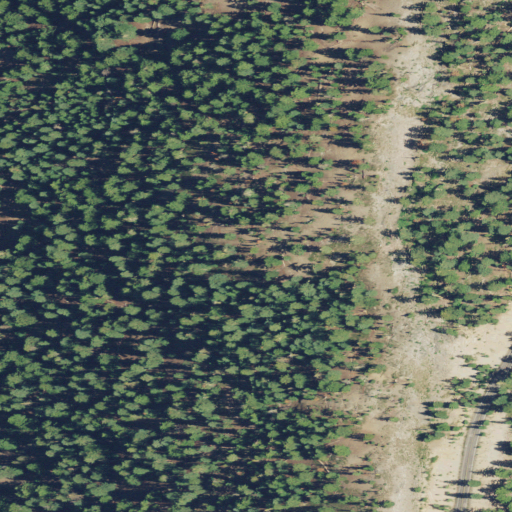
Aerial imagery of ridge(s) in Oregon named Vidae Ridge containing evergreen forest, shrub, medium intensity development, and high intensity development